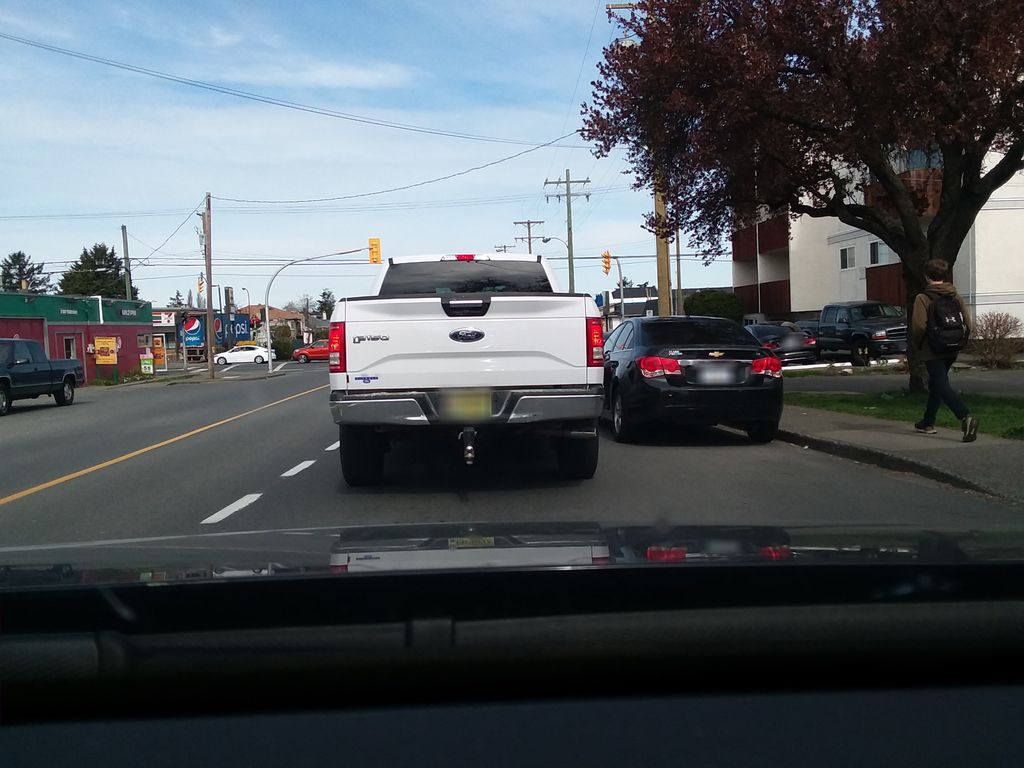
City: victoria